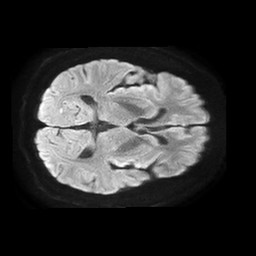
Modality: TRACE
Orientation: axial
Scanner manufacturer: philips
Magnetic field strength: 1.5 T
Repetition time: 4.6 s
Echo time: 0.08528 s